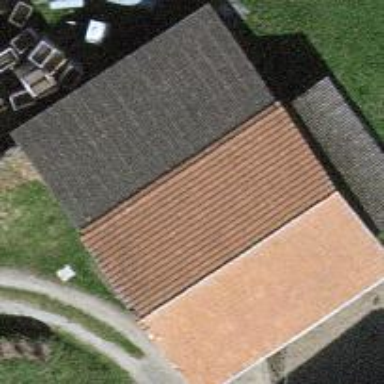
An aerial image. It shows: Shed building.